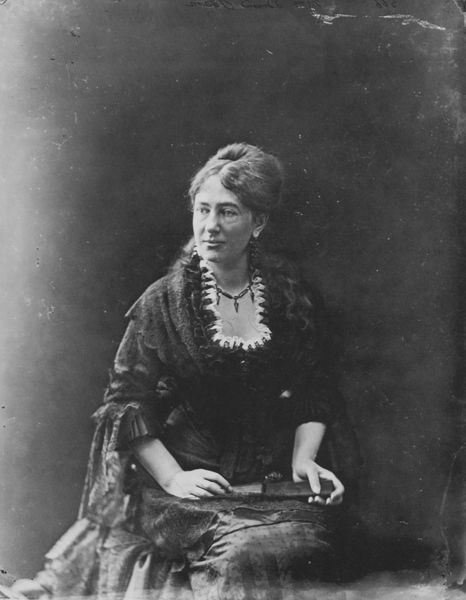
Titel: Juliette Adam (1836-1936)
Künstler: Gaspard-Félix Tournachon
Schlagwörter: dunkel, hand, kopf, schatten, umhang, weiß, sitzen, ausschnitt, finger, frau, frisur, grau, hintergrund, kleid, licht, mund, nase, ohr, schmuck, schwarz, blick, dame, tuch, fächer, rock, alt, jung, arme, augen, kragen, messer, spitze, ärmel, bildnis, hals, hände, portrait, porträt, kirche, gewand, haare, sitzend, lippen, locken, scheitel, lächeln, kette, sitzt, atelier, malerin, streifen, dreiviertelprofil, stola, halskette, foto, fotografie, links, schwarz-weiss, brille, photo, tracht, halbprofil, schultertuch, seidenkleid, taft, pfoto, schriftstellerin, collier, bildhauerin, ausgeblichen, fofo, architektin, dekolette, 19. jh, ffoto, rubinkette, politikern